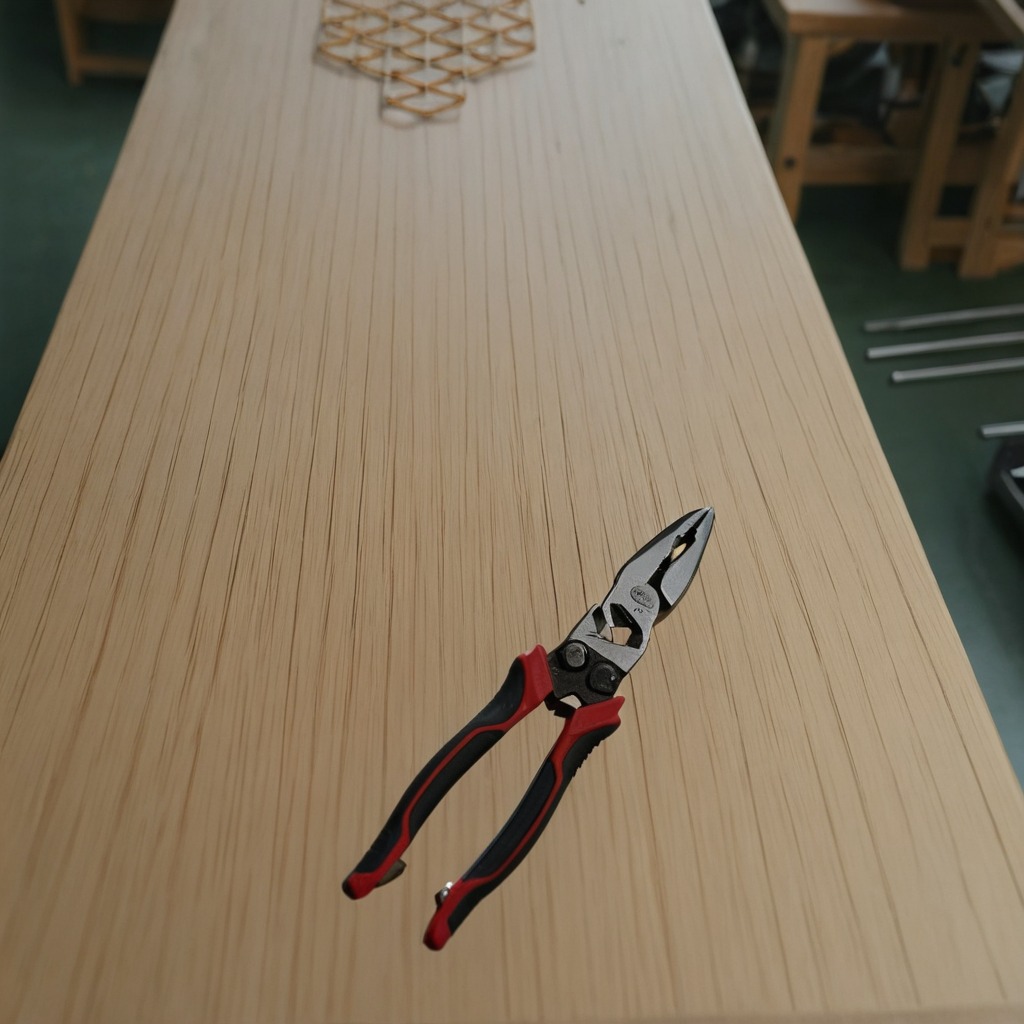
A plier is lying on the workbench.